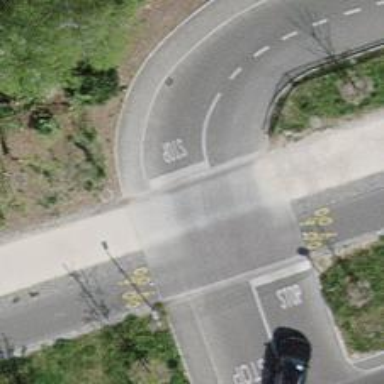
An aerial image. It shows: Unmarked crossing on the road.